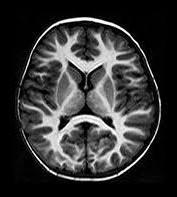
Label: notumor